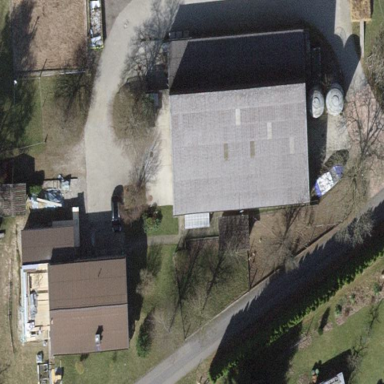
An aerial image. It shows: Farmyard area.